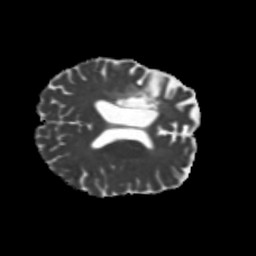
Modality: MD
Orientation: axial
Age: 57
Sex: female
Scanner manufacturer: siemens
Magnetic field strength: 3 T
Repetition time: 5.25 s
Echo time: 0.08 s